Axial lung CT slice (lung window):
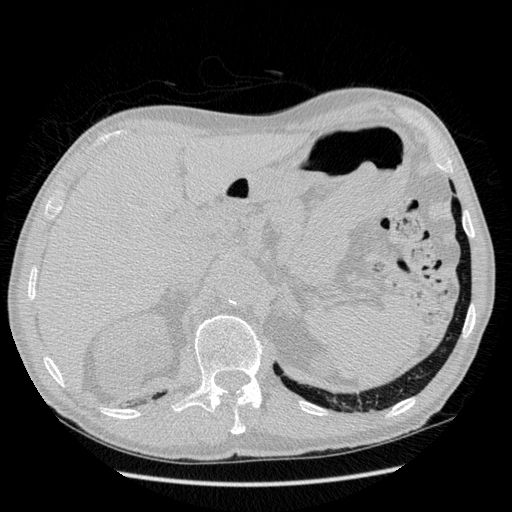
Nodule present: no